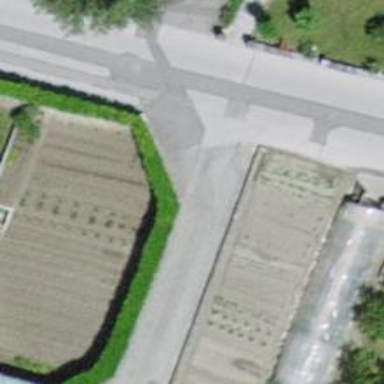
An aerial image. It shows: Hedge barrier.